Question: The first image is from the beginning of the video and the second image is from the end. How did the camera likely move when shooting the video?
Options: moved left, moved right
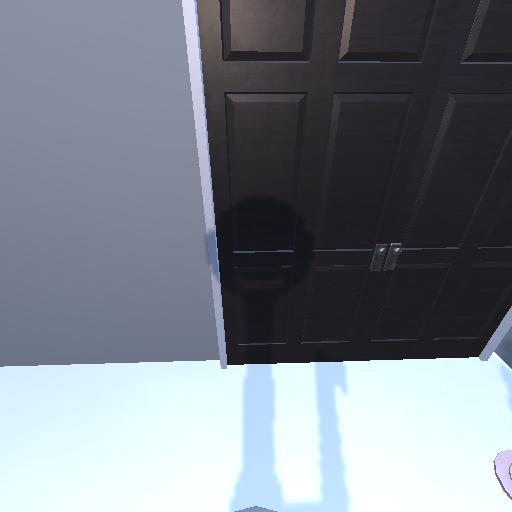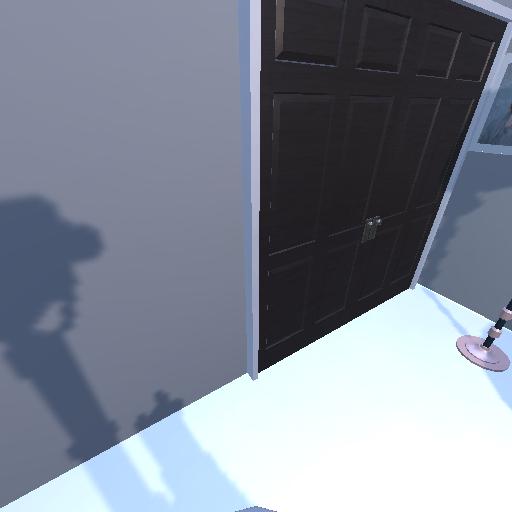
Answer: moved left